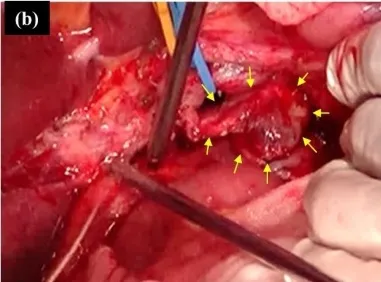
(b) An enlarged LN is observed at the hepatoduodenal ligament (yellow arrow).
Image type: medical_photograph (other_medical_photograph)